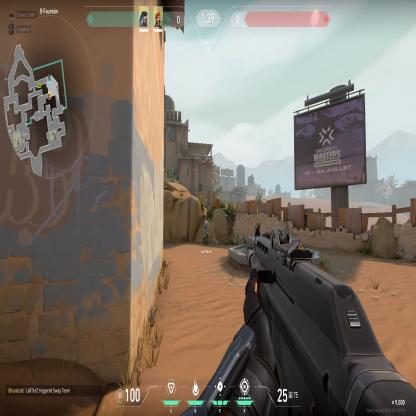
Label: teammate